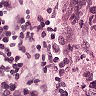
Metastatic tissue present: yes